Aerial crown-view tile of a tropical tree (Barro Colorado Island, Panama), acquired 20241216:
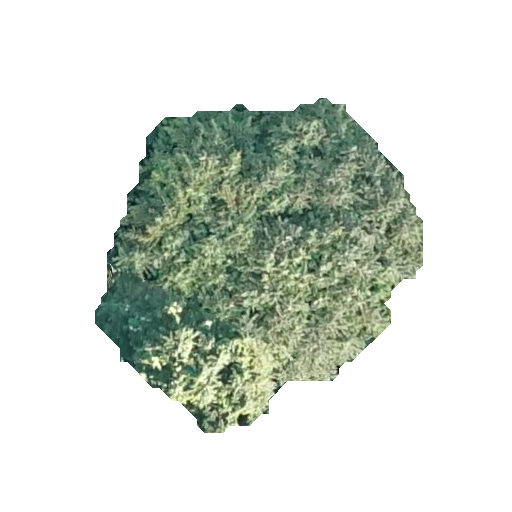
Species: Quararibea stenophylla
GBIF accepted scientific name: Quararibea stenophylla
Crown area: 109.313 m²